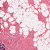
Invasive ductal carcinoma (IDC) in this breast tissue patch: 0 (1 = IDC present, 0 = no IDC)